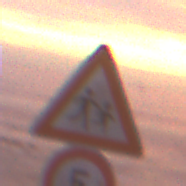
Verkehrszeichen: KinderLinks
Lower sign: Geschwindigkeit5
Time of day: SunriseSunset
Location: Outdoor (Urban)
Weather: PartlyCloudy
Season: NotSpecified
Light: Natural